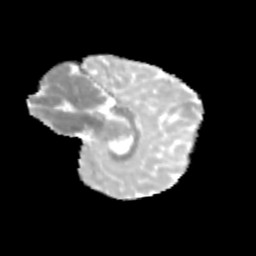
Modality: MD
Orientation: sagittal
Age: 11
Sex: female
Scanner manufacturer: siemens
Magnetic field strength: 3 T
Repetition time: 3.8 s
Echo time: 0.07 s